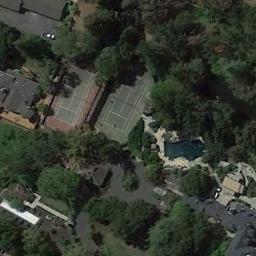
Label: tennis_court